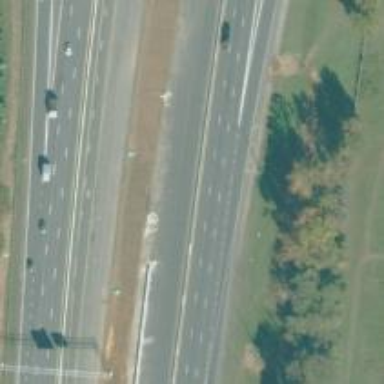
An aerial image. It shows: Motorway junction.